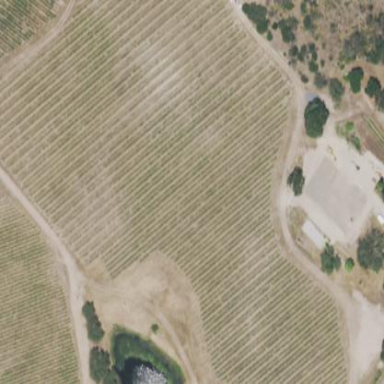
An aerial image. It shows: Vineyard where grapes are grown.